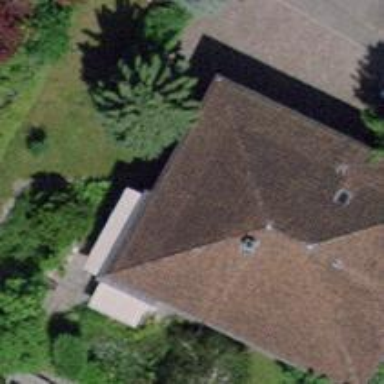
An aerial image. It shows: Detached building.